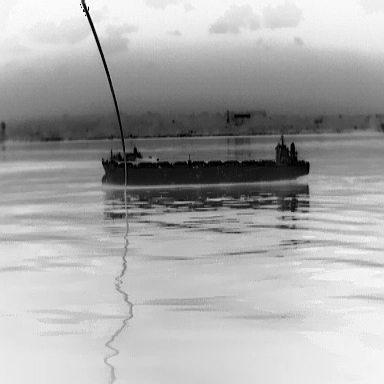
There are two objects shown in the infrared image, including a liner, and a canoe.